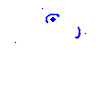
Particle: electron